The image is an STFT spectrogram (time versus frequency) of a rolling-element bearing's vibration signal. Determine the bearing's health state. Answer with exactly one of: normal, inner_race, outer_race, ball.
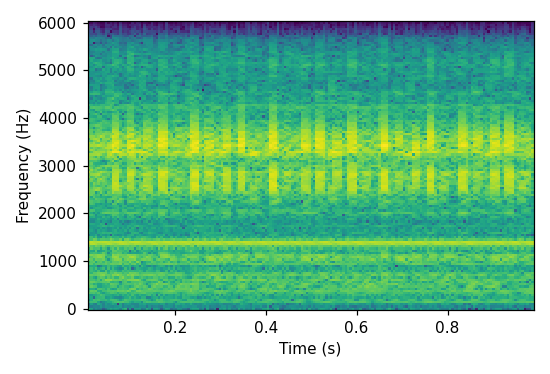
Answer: inner_race